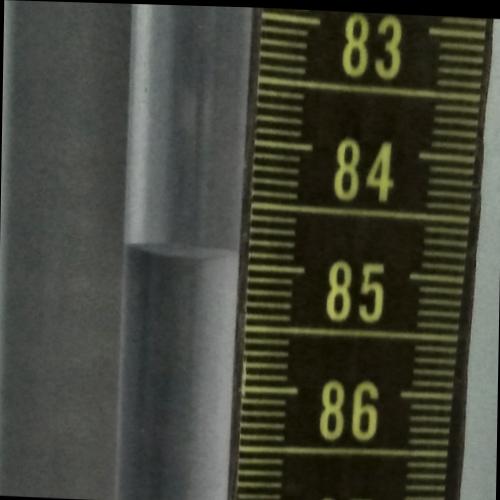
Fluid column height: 84.9 cm